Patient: sex F, age 71
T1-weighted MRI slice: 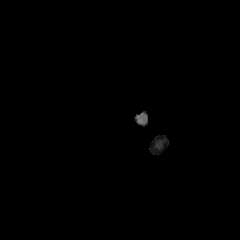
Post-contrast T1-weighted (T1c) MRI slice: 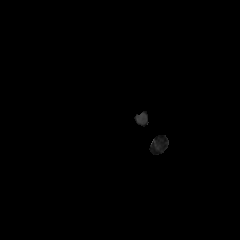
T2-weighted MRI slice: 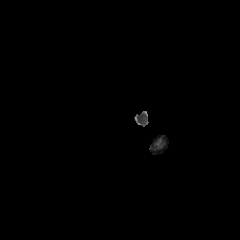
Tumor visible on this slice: no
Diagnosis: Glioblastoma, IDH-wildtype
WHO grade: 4